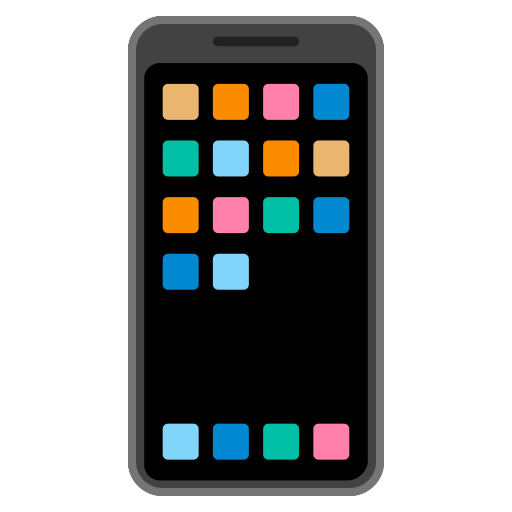
Emoji: 📱